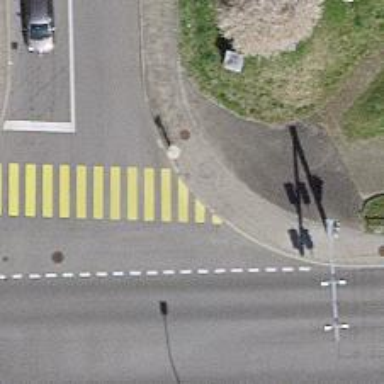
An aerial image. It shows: Asphalt path with traffic signals. It includes zebra crossing.